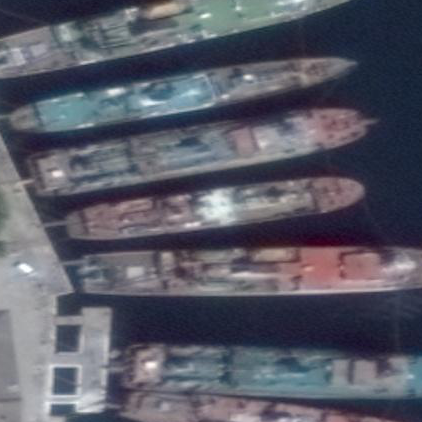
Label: civil